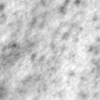
Label: no_change